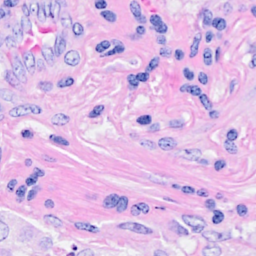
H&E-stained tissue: Breast